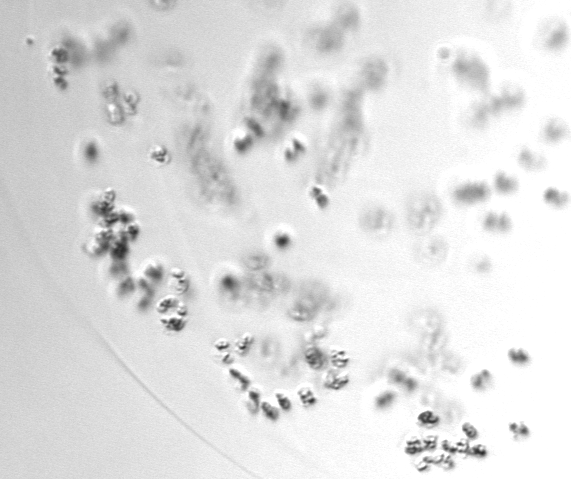
Label: Phaeocystis